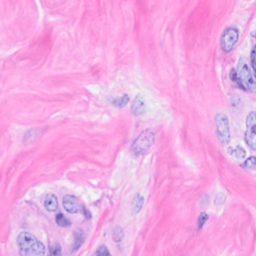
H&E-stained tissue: Breast